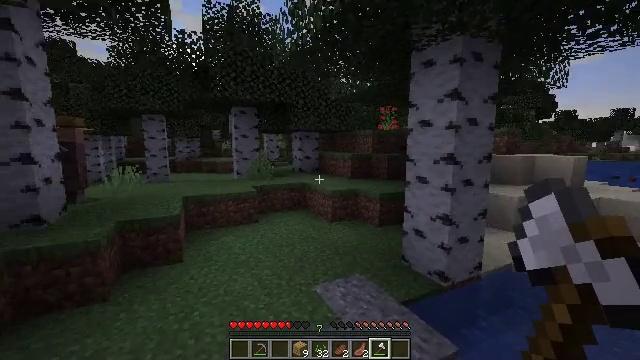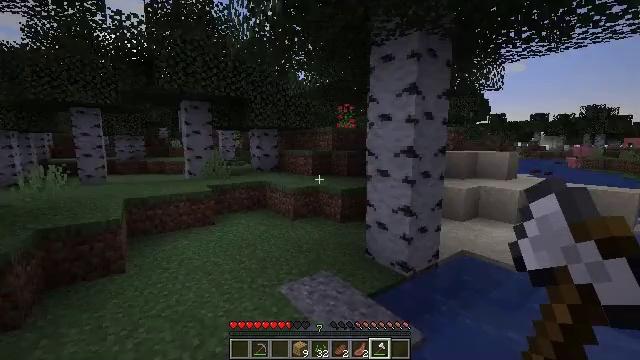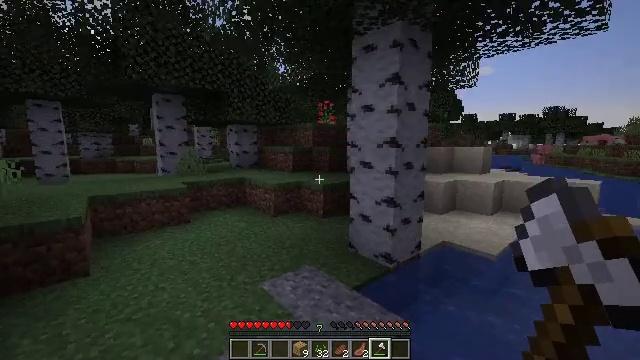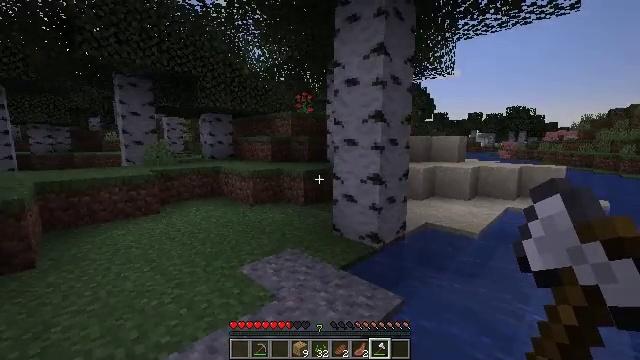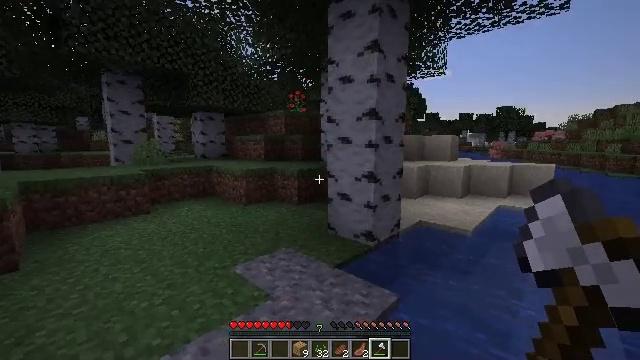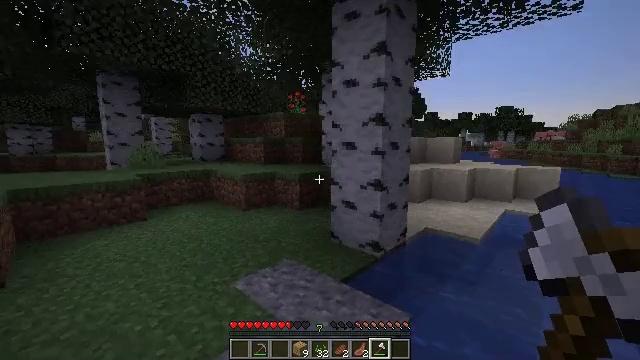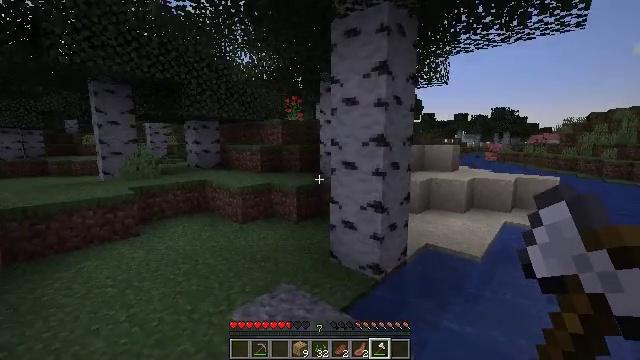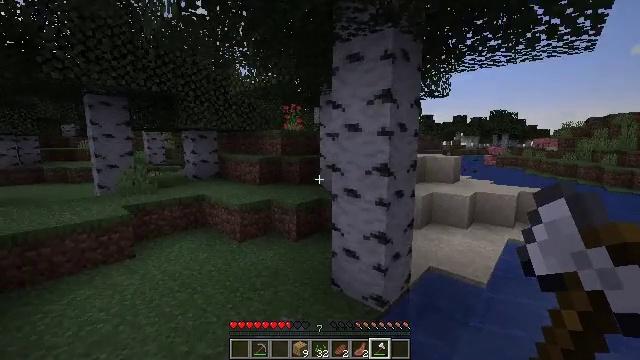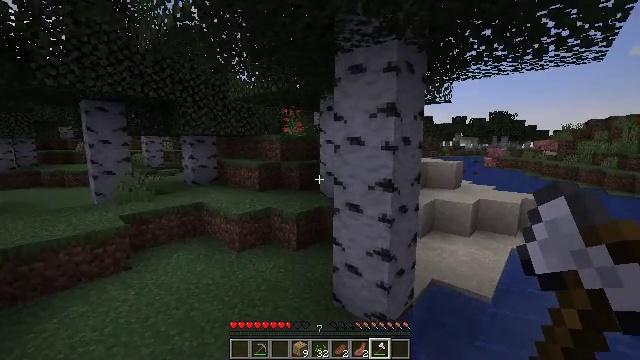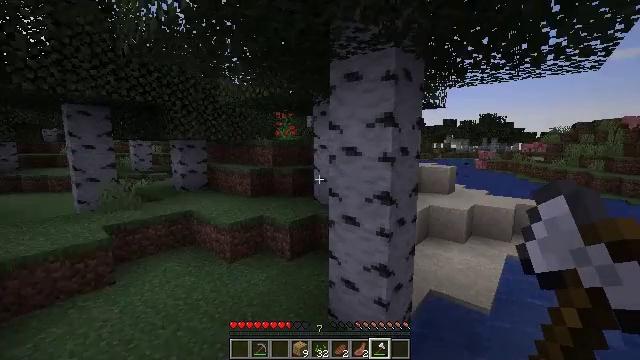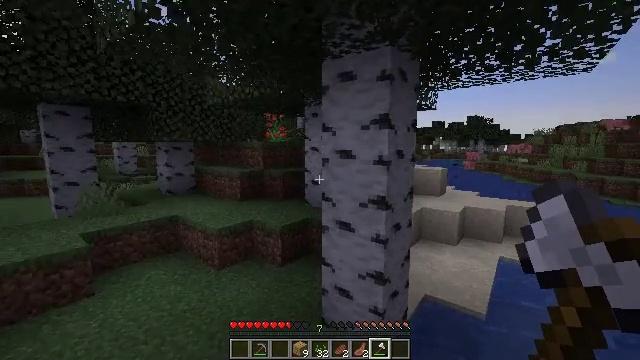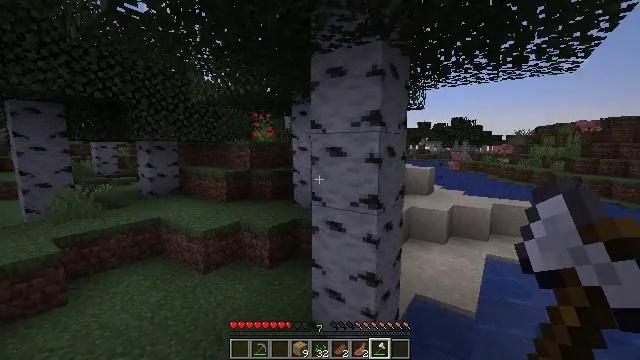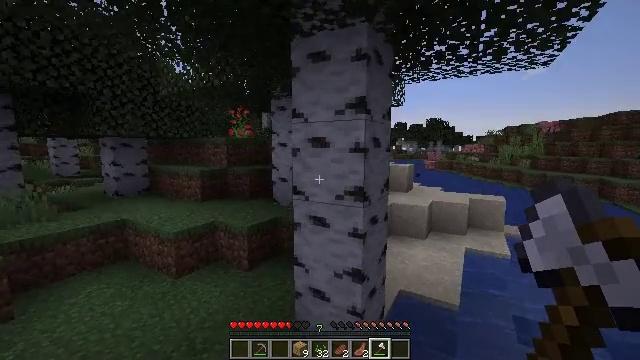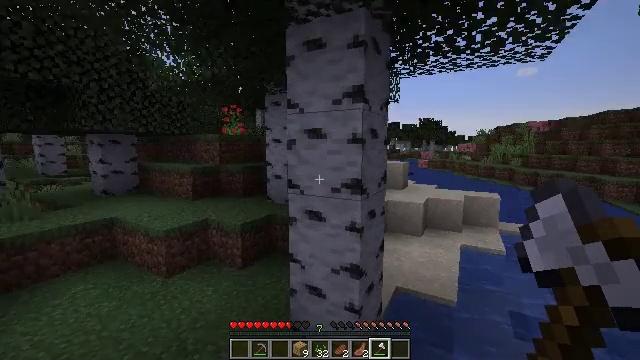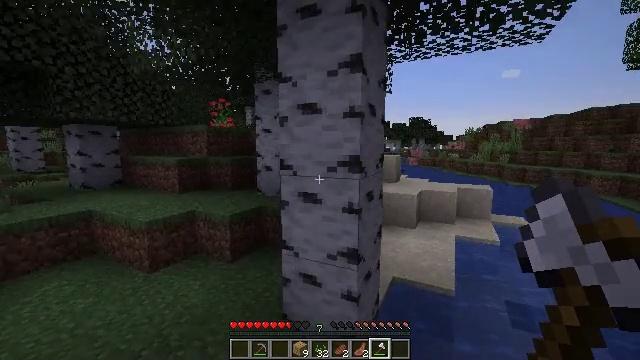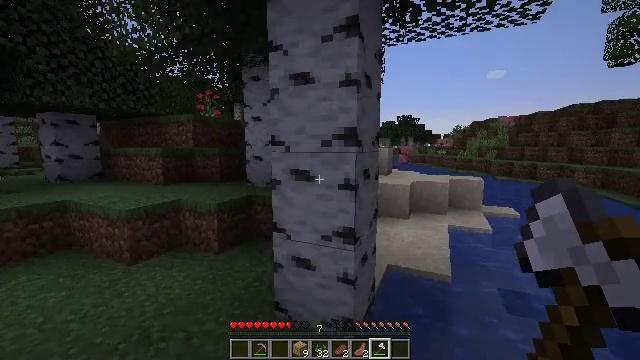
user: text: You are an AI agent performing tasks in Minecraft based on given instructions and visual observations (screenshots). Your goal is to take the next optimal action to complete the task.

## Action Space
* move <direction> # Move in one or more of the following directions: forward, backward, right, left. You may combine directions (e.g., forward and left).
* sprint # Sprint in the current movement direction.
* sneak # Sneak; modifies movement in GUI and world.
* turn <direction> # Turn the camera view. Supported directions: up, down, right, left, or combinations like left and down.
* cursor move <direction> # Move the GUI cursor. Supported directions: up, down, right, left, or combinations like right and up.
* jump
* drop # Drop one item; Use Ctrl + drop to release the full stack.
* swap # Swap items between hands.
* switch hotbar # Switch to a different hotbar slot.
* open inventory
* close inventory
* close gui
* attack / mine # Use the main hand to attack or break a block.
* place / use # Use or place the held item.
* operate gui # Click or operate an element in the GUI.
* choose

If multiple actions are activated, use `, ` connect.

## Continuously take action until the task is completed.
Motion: motion action
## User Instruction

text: Break the birch log in the forest.
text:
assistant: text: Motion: move forward, turn right, jump
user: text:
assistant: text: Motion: move forward, turn right, jump
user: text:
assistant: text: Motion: move forward, turn right, jump
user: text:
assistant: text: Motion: move forward, turn right, jump
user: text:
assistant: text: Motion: move forward, jump
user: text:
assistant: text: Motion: move forward
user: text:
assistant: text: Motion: move forward
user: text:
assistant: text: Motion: move forward
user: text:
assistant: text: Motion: move forward, turn right
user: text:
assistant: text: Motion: move forward, turn right
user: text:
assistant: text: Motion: move forward, turn right
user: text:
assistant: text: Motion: move forward, turn right
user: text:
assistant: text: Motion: move forward, turn right
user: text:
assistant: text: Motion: move forward, turn right
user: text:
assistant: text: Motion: move forward, turn right
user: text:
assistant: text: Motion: move forward, turn right
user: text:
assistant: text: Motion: move forward
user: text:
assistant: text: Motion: move forward
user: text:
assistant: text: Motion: move forward
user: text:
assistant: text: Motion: move forward
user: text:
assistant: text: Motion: move forward
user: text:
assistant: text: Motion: move forward, turn right and down
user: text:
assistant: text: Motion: turn right and down
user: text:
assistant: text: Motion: turn right and down
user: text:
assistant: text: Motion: no_op
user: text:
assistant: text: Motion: no_op
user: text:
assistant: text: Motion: attack / mine
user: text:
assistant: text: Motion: attack / mine
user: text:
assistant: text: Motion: attack / mine
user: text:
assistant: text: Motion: attack / mine